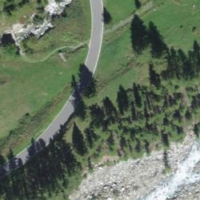
EUNIS habitat code: 23
Species observed at this site:
Aporia crataegi